Question: Here is an image of what I want my design to be.

1. Things to consider is that it will be a sticky footer and will always be at the bottom of the page.
2. The content page in the middle should be set to equal the distance of the header and footer and if the content is longer than the scroll bar should automatically be placed.
** IF there is anything in my code that is unnecessary please let me know. I want it to be a simple design.
**You can also notice by the JSFIDDLE that my main content div in black is really short. I removed the height because when I added content it woundn't show all of it after scrolling for a little bit. Taking out the height fixed the problem.But if I have no content on a page like the main page it is a samall rectangle on the top by the header which is not what I want. I want the content to be from the top of the header to the footer and if the content is more then it scrolls down until there is no more content?
<URL>
HTML CODE:
'''
<body>
<div id="page">
<div id="header">
</div>
<div id="main">
</div>
<div id="footer">
</div>
</div>
</body>
'''
CSS CODE:
'''
html, body
{
padding:0;
margin:0;
height:100%;
}
#page
{
min-height:100%;
position:relative;
height:100%;
min-width:960px;
}
#header
{
background-color:#115EA2;
height:100px;
width:100%;
position:relative;
}
#main
{
width:1300px;
margin-left:auto;
margin-right:auto;
background-color:#F1F2F3;
/*min-height:100%;
height:auto;
height:100%;*/
margin:0 auto -50px;
vertical-align:bottom;
text-align: left;
color:#115EA2;
padding: 20px 20px 40px 20px;
text-decoration: none;
}
#footer
{
position:fixed;
width:100%;
bottom:0;
height:35px;
background-color: #115EA2;
}
/* NAVIGATION BAR CODE */
#navigation
{
min-width:930px;
position:relative;
white-space:nowrap;
padding:65px 0 0 0;
}
'''
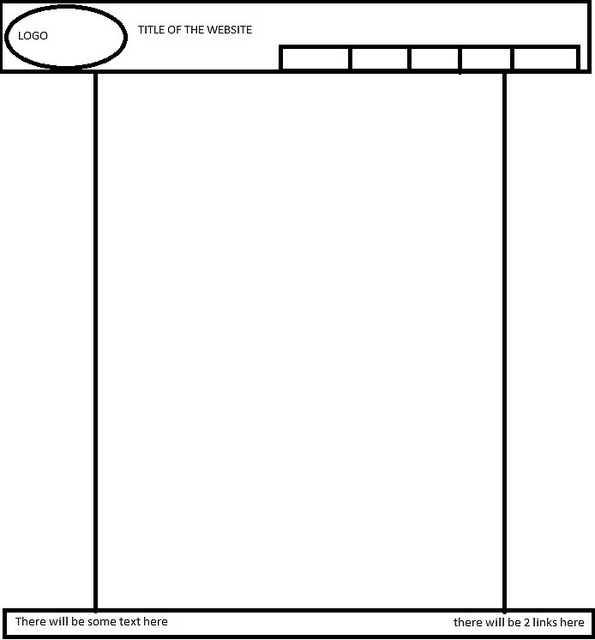
Answer: I have edited your fiddle with a suggestion.
If you have your footer fixed, it's better to have the header fixed too else it is going to be annoying for the user to scroll up every time he wants to navigate to another page.
<URL>
'''
Hope this Help
'''